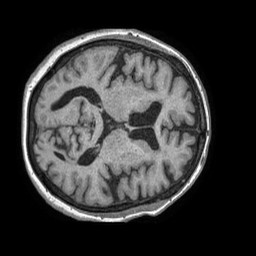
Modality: T1w
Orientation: axial
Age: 72
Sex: female
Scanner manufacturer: philips
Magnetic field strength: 1.5 T
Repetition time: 0.007929 s
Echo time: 0.003685 s